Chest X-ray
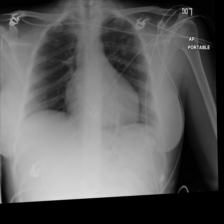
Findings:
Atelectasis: negative
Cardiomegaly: negative
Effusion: negative
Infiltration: negative
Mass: negative
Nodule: negative
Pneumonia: negative
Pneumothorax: negative
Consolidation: negative
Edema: negative
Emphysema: negative
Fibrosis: negative
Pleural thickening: negative
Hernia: negative